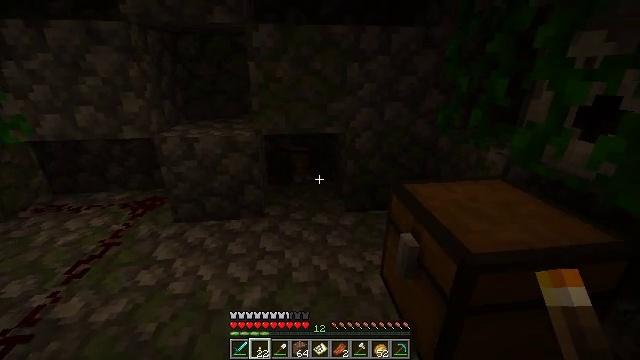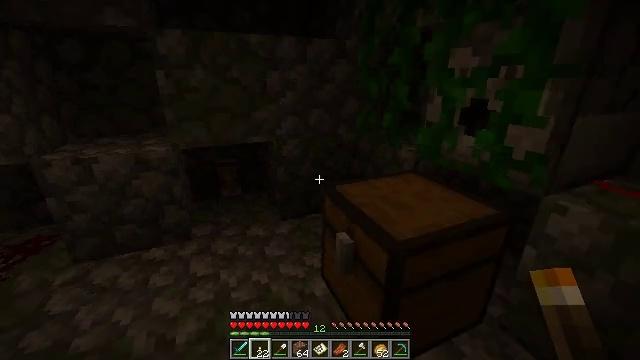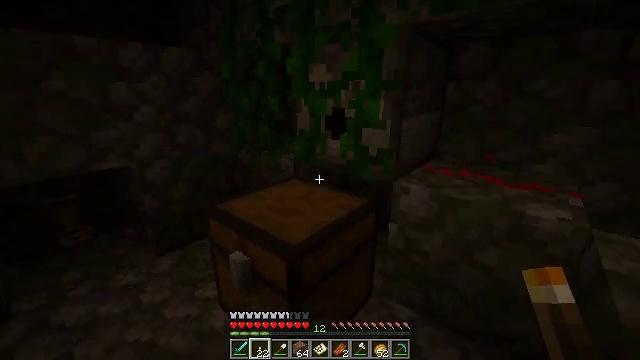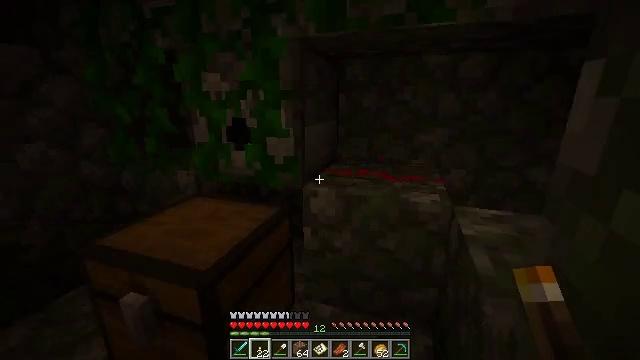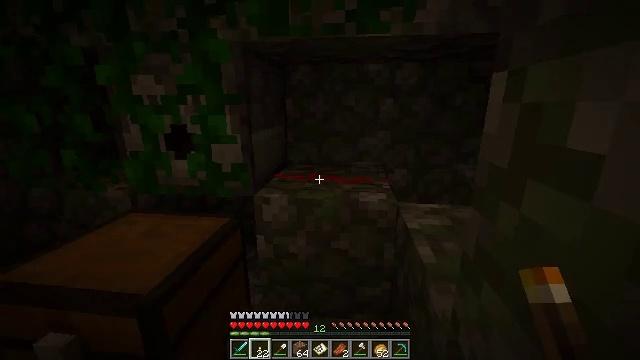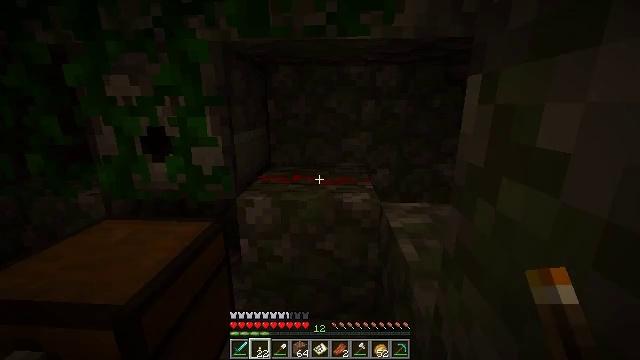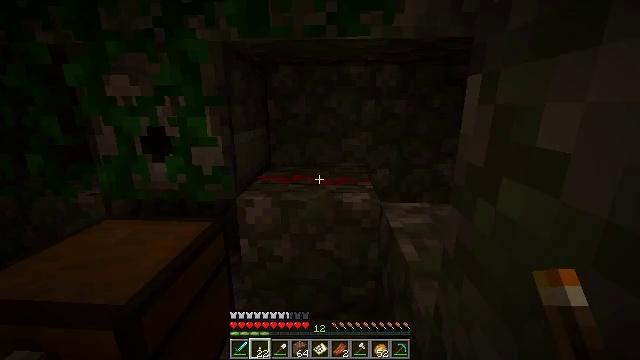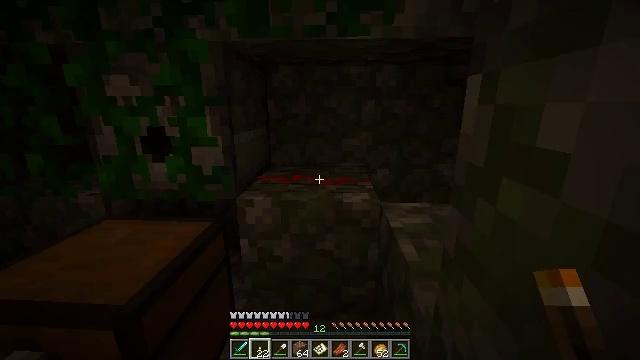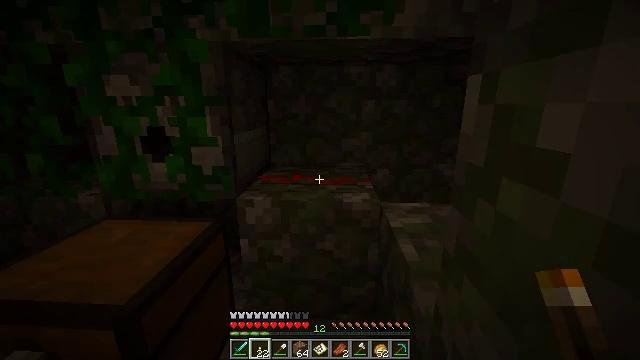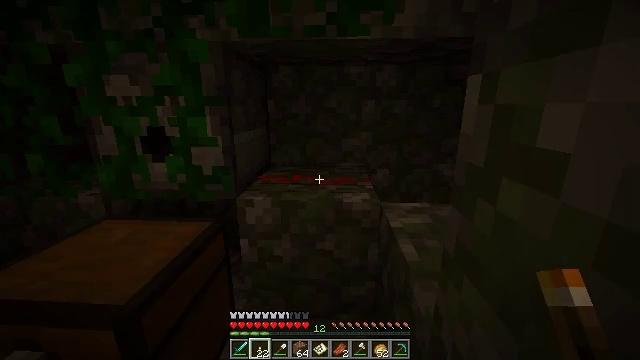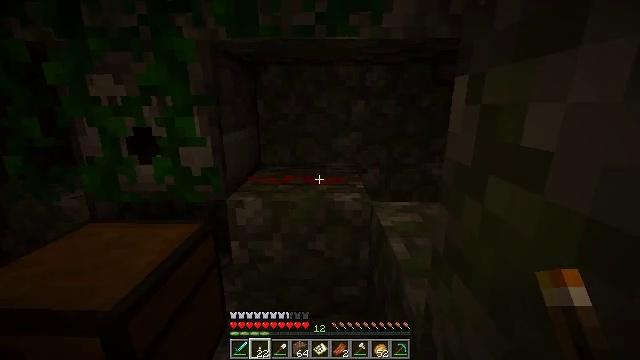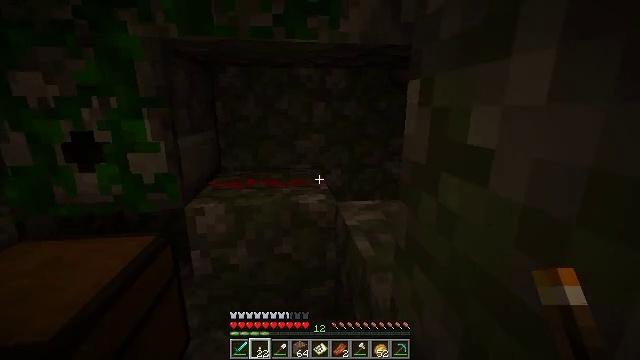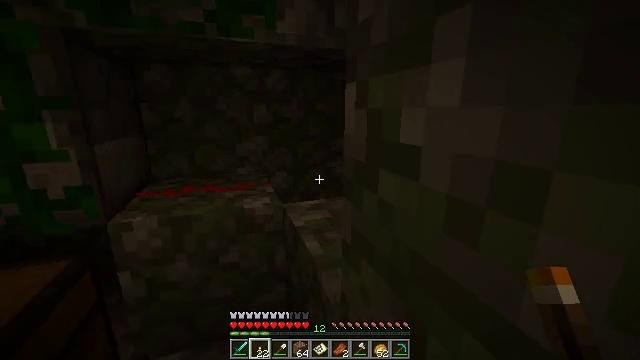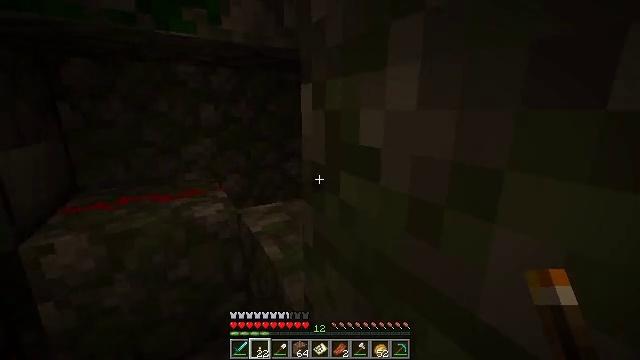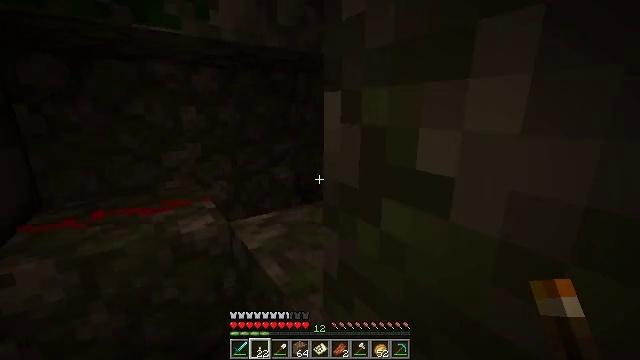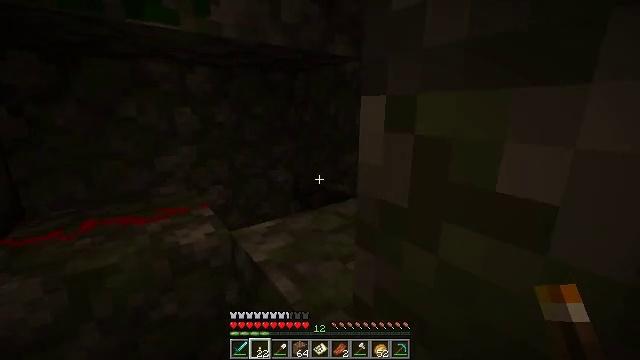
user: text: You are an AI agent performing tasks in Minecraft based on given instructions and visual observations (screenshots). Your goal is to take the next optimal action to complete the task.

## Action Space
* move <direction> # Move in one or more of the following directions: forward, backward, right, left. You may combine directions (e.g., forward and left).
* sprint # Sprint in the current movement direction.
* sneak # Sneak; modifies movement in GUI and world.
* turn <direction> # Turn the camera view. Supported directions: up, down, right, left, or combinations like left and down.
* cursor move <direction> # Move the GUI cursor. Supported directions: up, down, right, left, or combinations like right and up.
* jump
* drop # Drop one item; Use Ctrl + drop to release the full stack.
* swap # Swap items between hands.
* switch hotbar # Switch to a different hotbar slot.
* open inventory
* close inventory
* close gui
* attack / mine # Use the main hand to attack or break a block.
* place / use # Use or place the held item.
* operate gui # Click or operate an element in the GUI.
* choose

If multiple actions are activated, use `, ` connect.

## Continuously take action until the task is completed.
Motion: motion action
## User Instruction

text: Break the tripwire.
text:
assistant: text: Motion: turn right and up
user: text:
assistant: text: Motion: turn right and up
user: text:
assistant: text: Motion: turn right and up
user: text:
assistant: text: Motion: turn right and up
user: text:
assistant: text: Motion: turn right
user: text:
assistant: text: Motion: no_op
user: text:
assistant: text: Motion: no_op
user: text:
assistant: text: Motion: no_op
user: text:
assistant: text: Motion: no_op
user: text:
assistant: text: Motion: turn right
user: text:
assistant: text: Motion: turn right
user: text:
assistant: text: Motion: turn right
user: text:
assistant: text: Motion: move forward and move left, turn right
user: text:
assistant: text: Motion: move forward and move left, turn right
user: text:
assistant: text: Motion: move forward and move left, turn right
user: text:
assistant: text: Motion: move forward and move left, turn right
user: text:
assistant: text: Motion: move forward and move left, turn right and down
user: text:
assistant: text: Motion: move forward and move left, turn right and down
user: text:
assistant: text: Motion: move forward and move left, turn right and down
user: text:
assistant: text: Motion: move forward and move left, turn right
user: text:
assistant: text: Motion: move forward and move left, turn right
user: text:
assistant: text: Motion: no_op
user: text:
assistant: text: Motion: no_op
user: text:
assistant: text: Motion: no_op
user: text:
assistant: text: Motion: no_op
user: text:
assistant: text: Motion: no_op
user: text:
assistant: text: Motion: no_op
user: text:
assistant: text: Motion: no_op
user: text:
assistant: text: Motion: turn down
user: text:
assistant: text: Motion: turn right and down